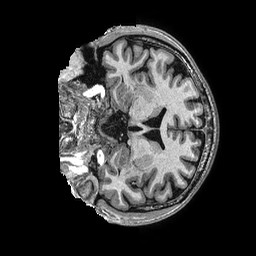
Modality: T1w
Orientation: coronal
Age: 48
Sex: male
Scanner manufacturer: ge
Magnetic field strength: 3 T
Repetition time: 0.006952 s
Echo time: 0.00292 s